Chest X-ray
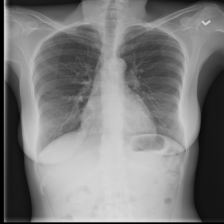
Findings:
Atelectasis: negative
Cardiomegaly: negative
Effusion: negative
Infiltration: negative
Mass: negative
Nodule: negative
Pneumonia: negative
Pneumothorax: negative
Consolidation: negative
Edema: negative
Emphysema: negative
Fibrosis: negative
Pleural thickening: negative
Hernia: negative